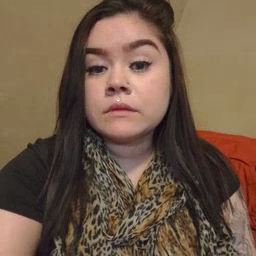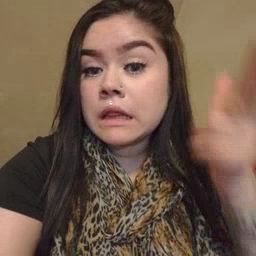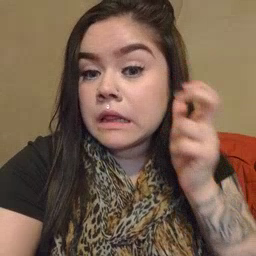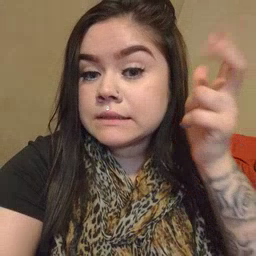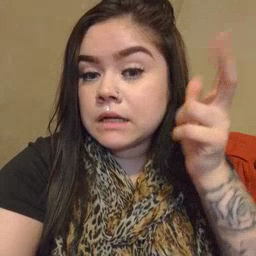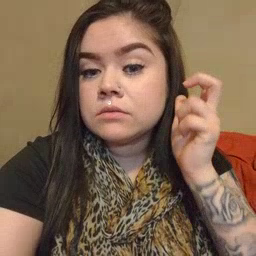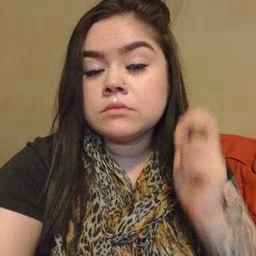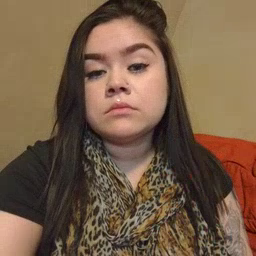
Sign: listen